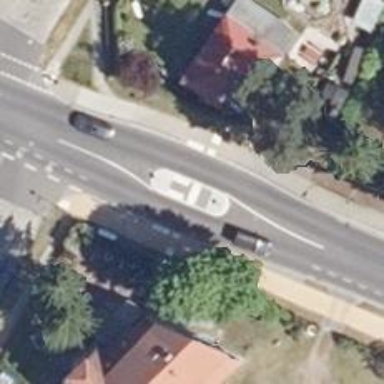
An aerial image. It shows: Uncontrolled footway crossing with median island.